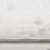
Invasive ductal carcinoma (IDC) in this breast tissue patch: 0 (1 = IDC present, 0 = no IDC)